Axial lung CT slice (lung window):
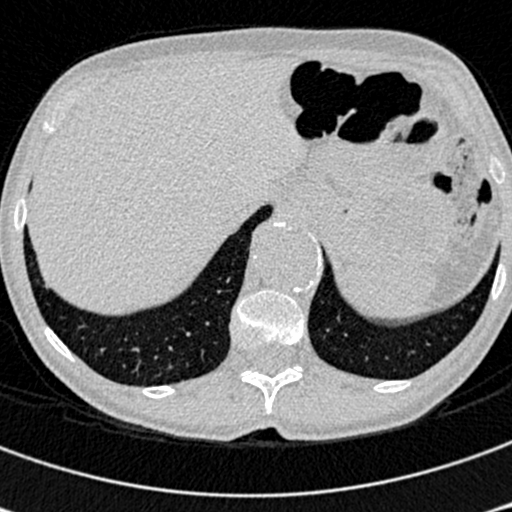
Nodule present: no